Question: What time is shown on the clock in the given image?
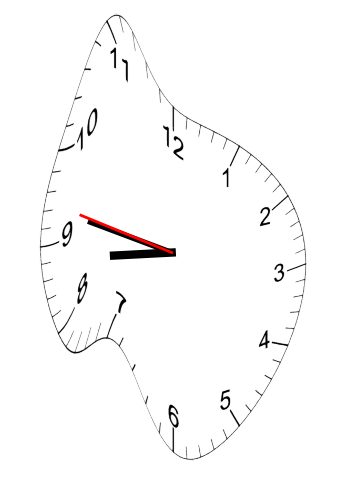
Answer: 08:46:47